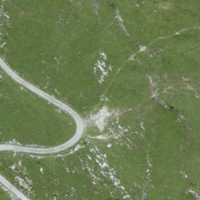
EUNIS habitat code: 26
Species observed at this site:
Draba aizoides